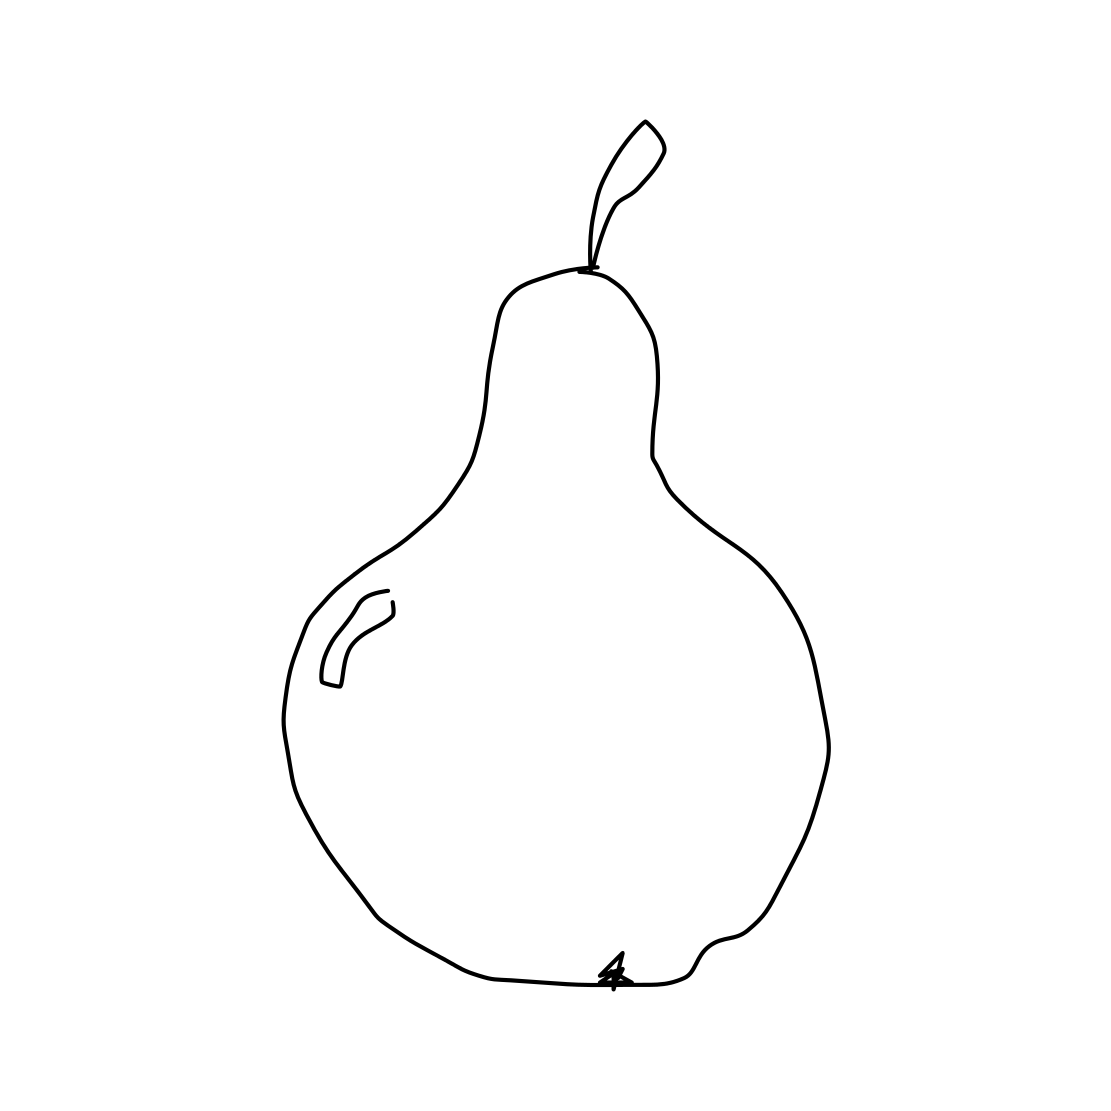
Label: pear